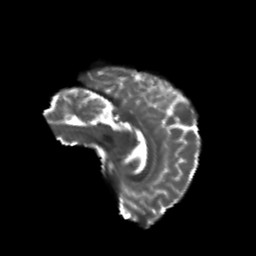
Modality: T2w
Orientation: sagittal
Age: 20
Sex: female
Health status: healthy
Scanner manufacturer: philips
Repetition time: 7.395 s
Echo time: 0.08599 s